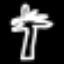
Label: palm tree